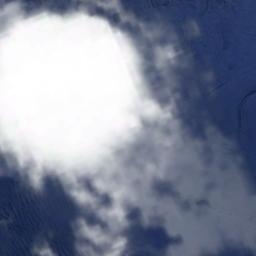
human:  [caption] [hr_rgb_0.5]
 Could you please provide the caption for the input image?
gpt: A thin cloud of thin clouds floated in the air .

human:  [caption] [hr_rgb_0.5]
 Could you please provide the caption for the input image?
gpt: Large group of white clouds on blue sea .

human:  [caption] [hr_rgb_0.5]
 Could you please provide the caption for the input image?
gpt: The white cloud is above blue sea .

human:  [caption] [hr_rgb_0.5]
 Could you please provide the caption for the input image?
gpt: The cumulus clouds are located above the surface of the sea .

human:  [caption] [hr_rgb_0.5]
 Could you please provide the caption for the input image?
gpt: There are thick white clouds over a blue sea .